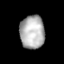
Tissue: lung
Cell type: Epithelial cells
Senescence score: 0.2215
Nuclear area (px): 802
Mean DAPI intensity: 178.214